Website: lowes
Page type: newsletter-management
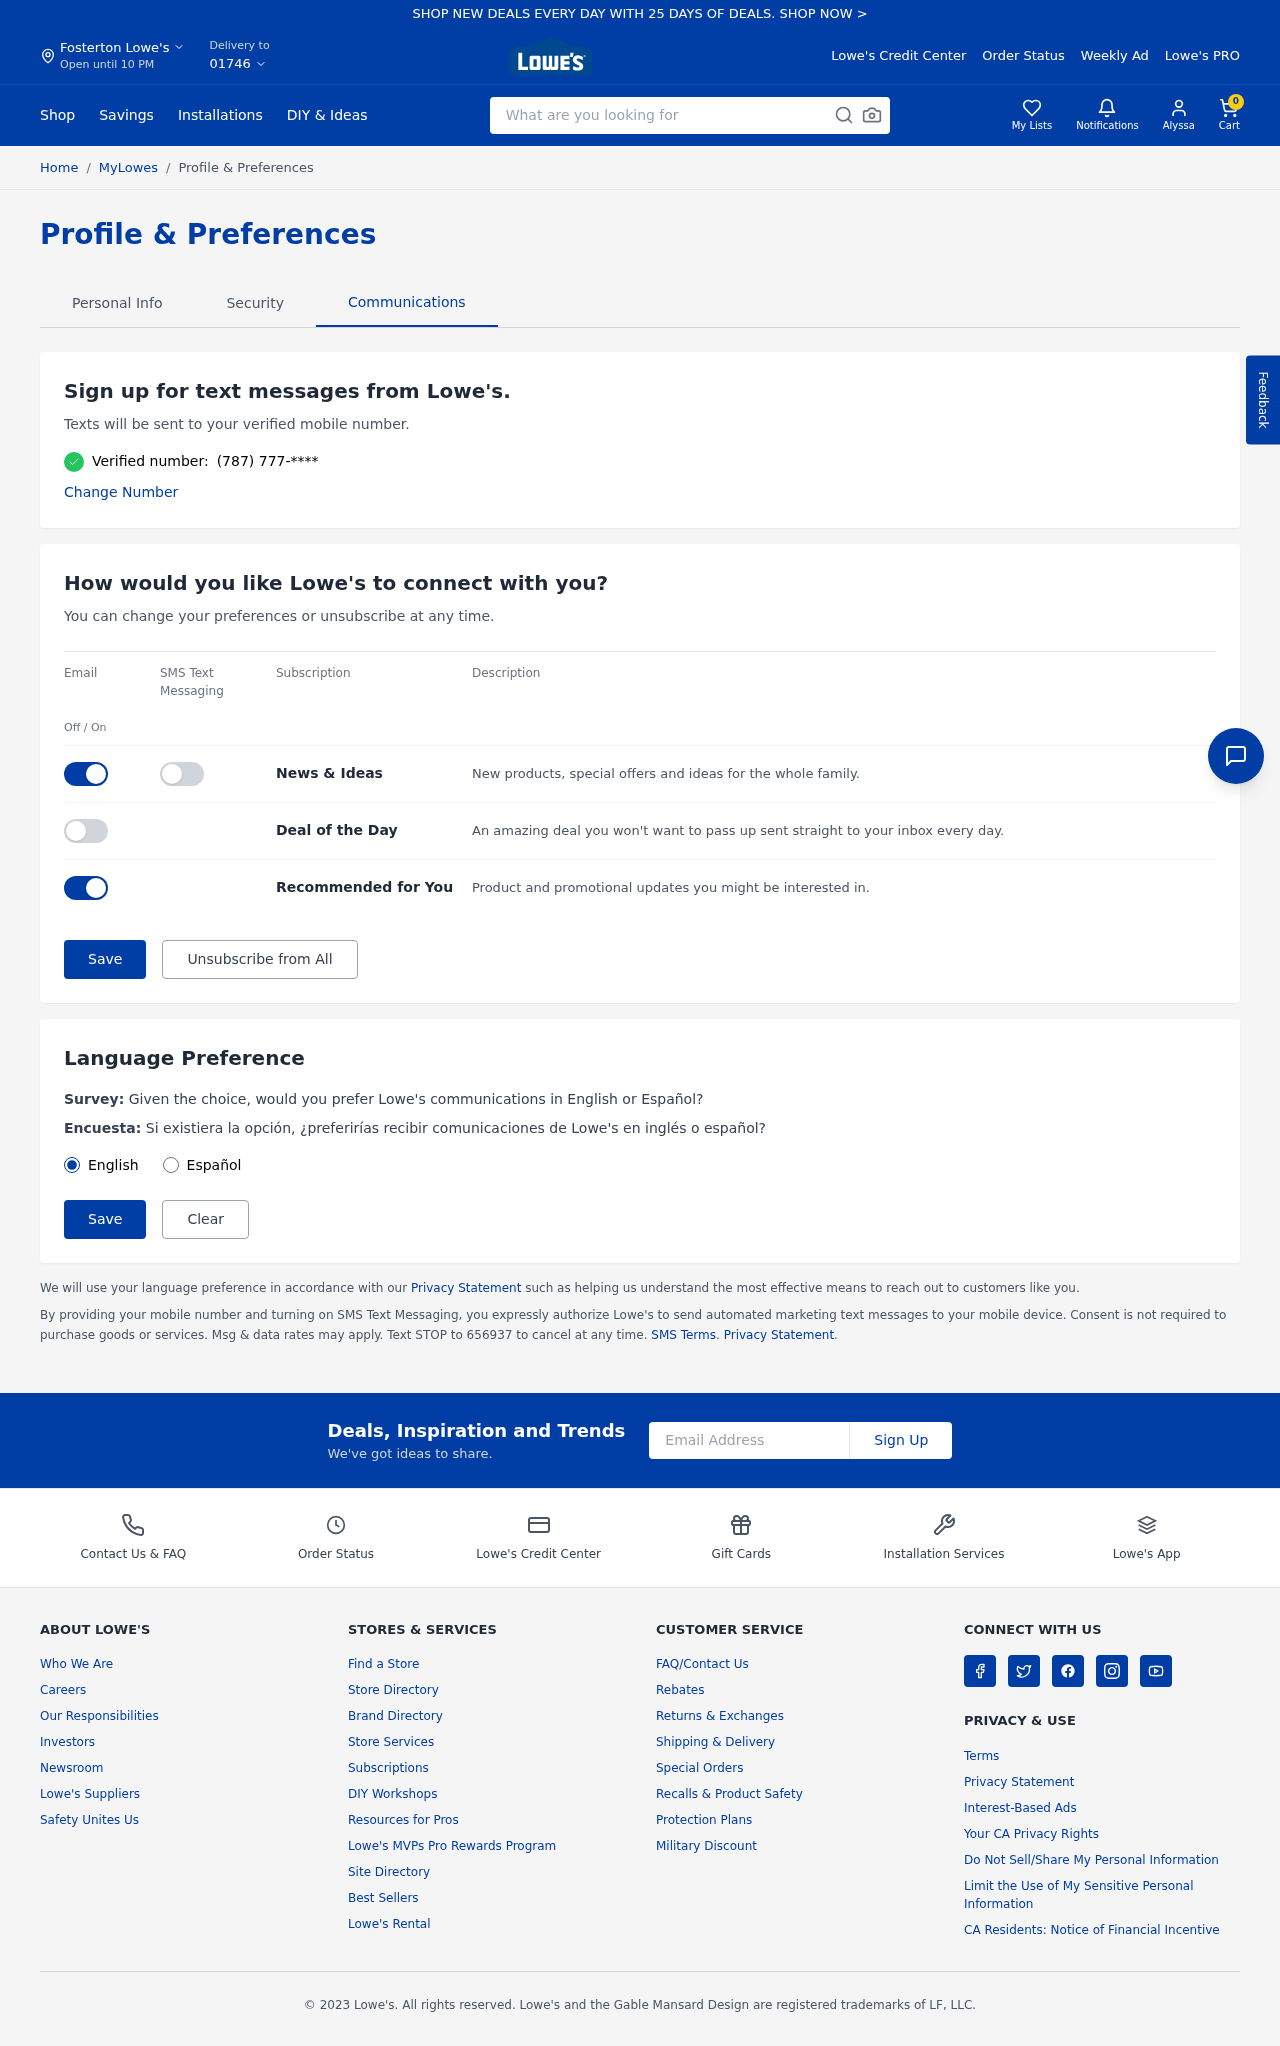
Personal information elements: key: PII_CITY
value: Fosterton
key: PII_EMAIL
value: alyssa_leon@gmail.com
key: PII_FIRSTNAME
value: Alyssa
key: PII_POSTCODE
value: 01746
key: PII_PHONE
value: (787) 777
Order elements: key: ORDER_NUM_ITEMS
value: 0
Search elements: key: HEADER_SEARCH
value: What are you looking for